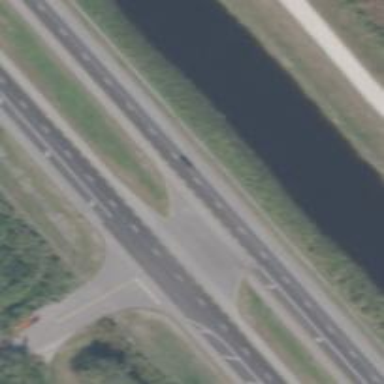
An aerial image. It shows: Asphalt road with trunk classification. It has embankment.